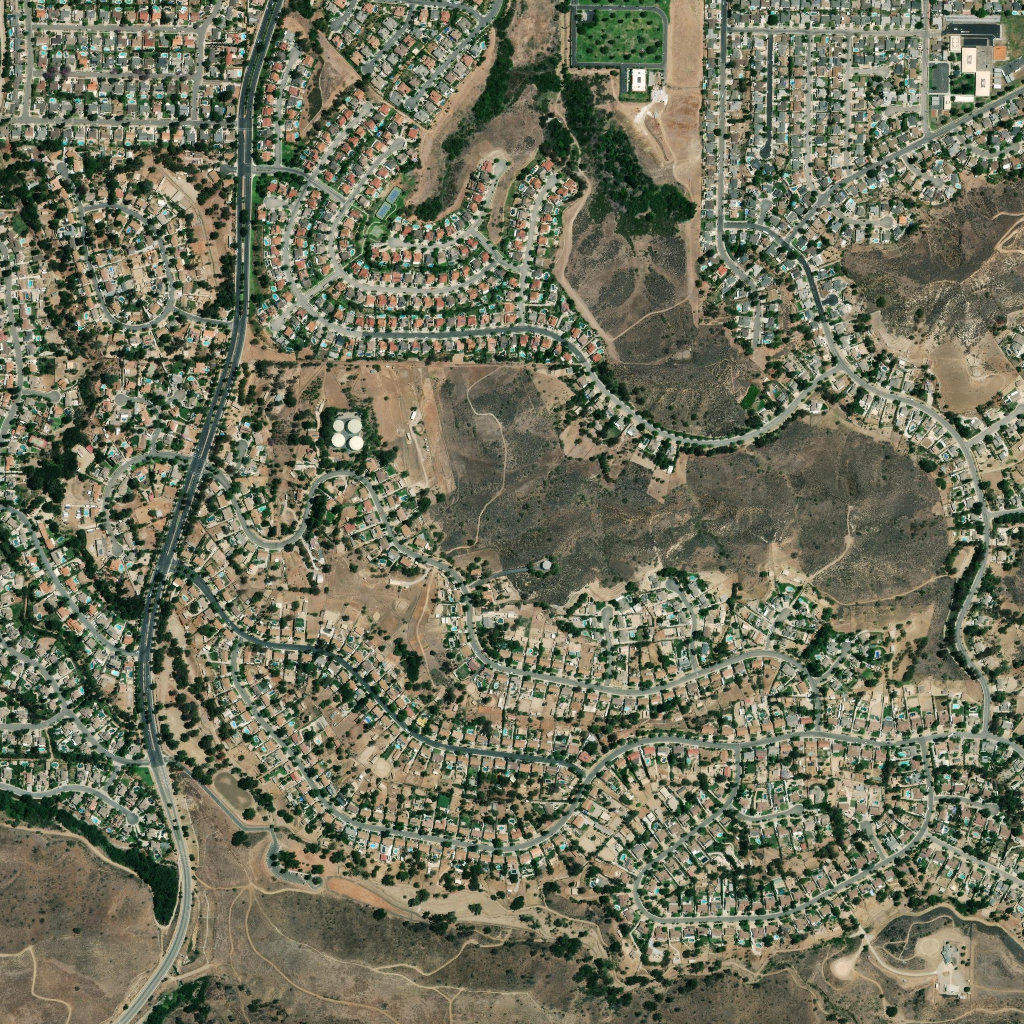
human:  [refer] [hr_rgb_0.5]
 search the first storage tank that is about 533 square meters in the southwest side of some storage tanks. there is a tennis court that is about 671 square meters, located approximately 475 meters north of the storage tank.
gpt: <box>[[32, 42, 33, 43, 0]]</box>

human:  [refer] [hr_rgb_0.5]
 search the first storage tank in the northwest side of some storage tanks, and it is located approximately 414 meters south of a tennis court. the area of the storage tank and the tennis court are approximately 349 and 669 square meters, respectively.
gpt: <box>[[32, 41, 33, 42, 0]]</box>